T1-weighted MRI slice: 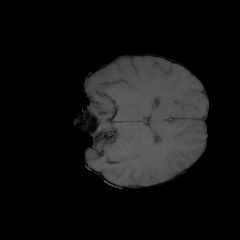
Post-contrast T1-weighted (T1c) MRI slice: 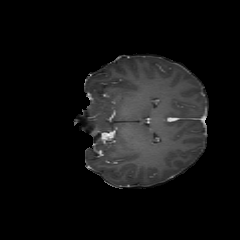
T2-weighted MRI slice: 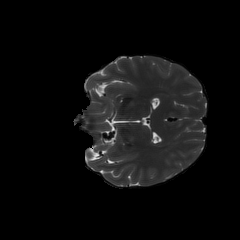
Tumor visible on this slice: no